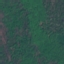
Land use / land cover class: Forest